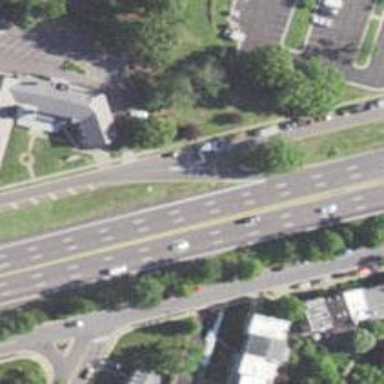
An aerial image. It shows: Trunk link highway with asphalt surface.